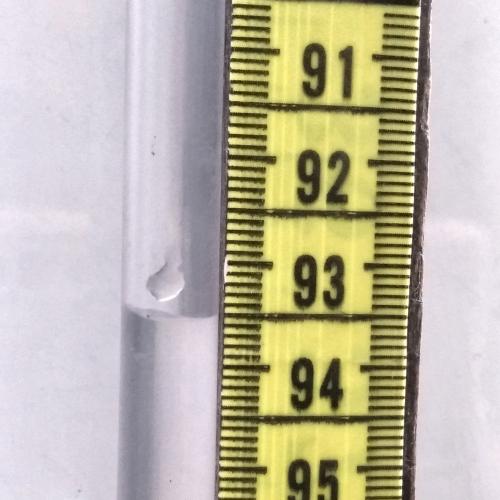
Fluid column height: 93.5 cm